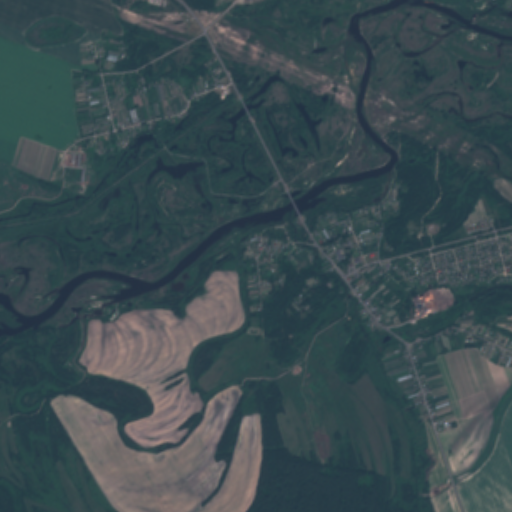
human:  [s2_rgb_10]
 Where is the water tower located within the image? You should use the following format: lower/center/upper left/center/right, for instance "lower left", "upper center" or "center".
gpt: The water tower is located in the center right of the image.
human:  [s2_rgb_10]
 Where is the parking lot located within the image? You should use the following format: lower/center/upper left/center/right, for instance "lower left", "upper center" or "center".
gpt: There is no parking lot in the image.